Current action and preconditions to check: trajectory_clear

Your task: For each precondition in the list above, predict whether it will hold at this action.

Consider the current scene as observed from the mobile robot's camera, and analyze the predicted future states of all dynamic agents (e.g., people, animals, vehicles, or any moving entities) within the NEXT SECOND.

IMPORTANT: Only answer "very likely" if you are absolutely certain—based on strong, clear evidence—that a dynamic agent will violate the precondition in the predicted future state. Do NOT answer "very likely" for unlikely, ambiguous, or low-probability risks.

Ask yourself for each precondition: Is there a high probability, with clear and convincing evidence, that the predicted future states of any dynamic agent will interfere with the predicted future state of the currently executing action within the NEXT SECOND, causing that precondition to fail?

Assess the risk level based on these predictions. Use "likely" or "very likely" if motions create a clear risk of interference.

Use "neutral" or "improbable" if agents are nearby but their predicted paths are clearly diverging or non-conflicting.

Failure Risk Categories: "very improbable", "improbable", "neutral", "likely", "very likely"

Answer Format: Output ONLY the probability_of_failure value from these categories: "very improbable", "improbable", "neutral", "likely", "very likely"

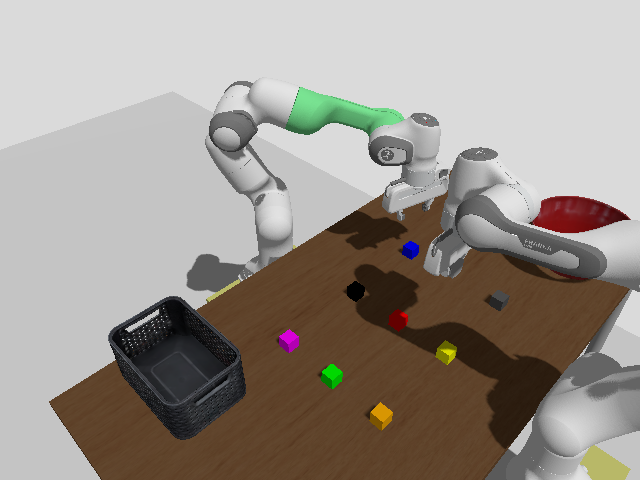

Answer: very improbable